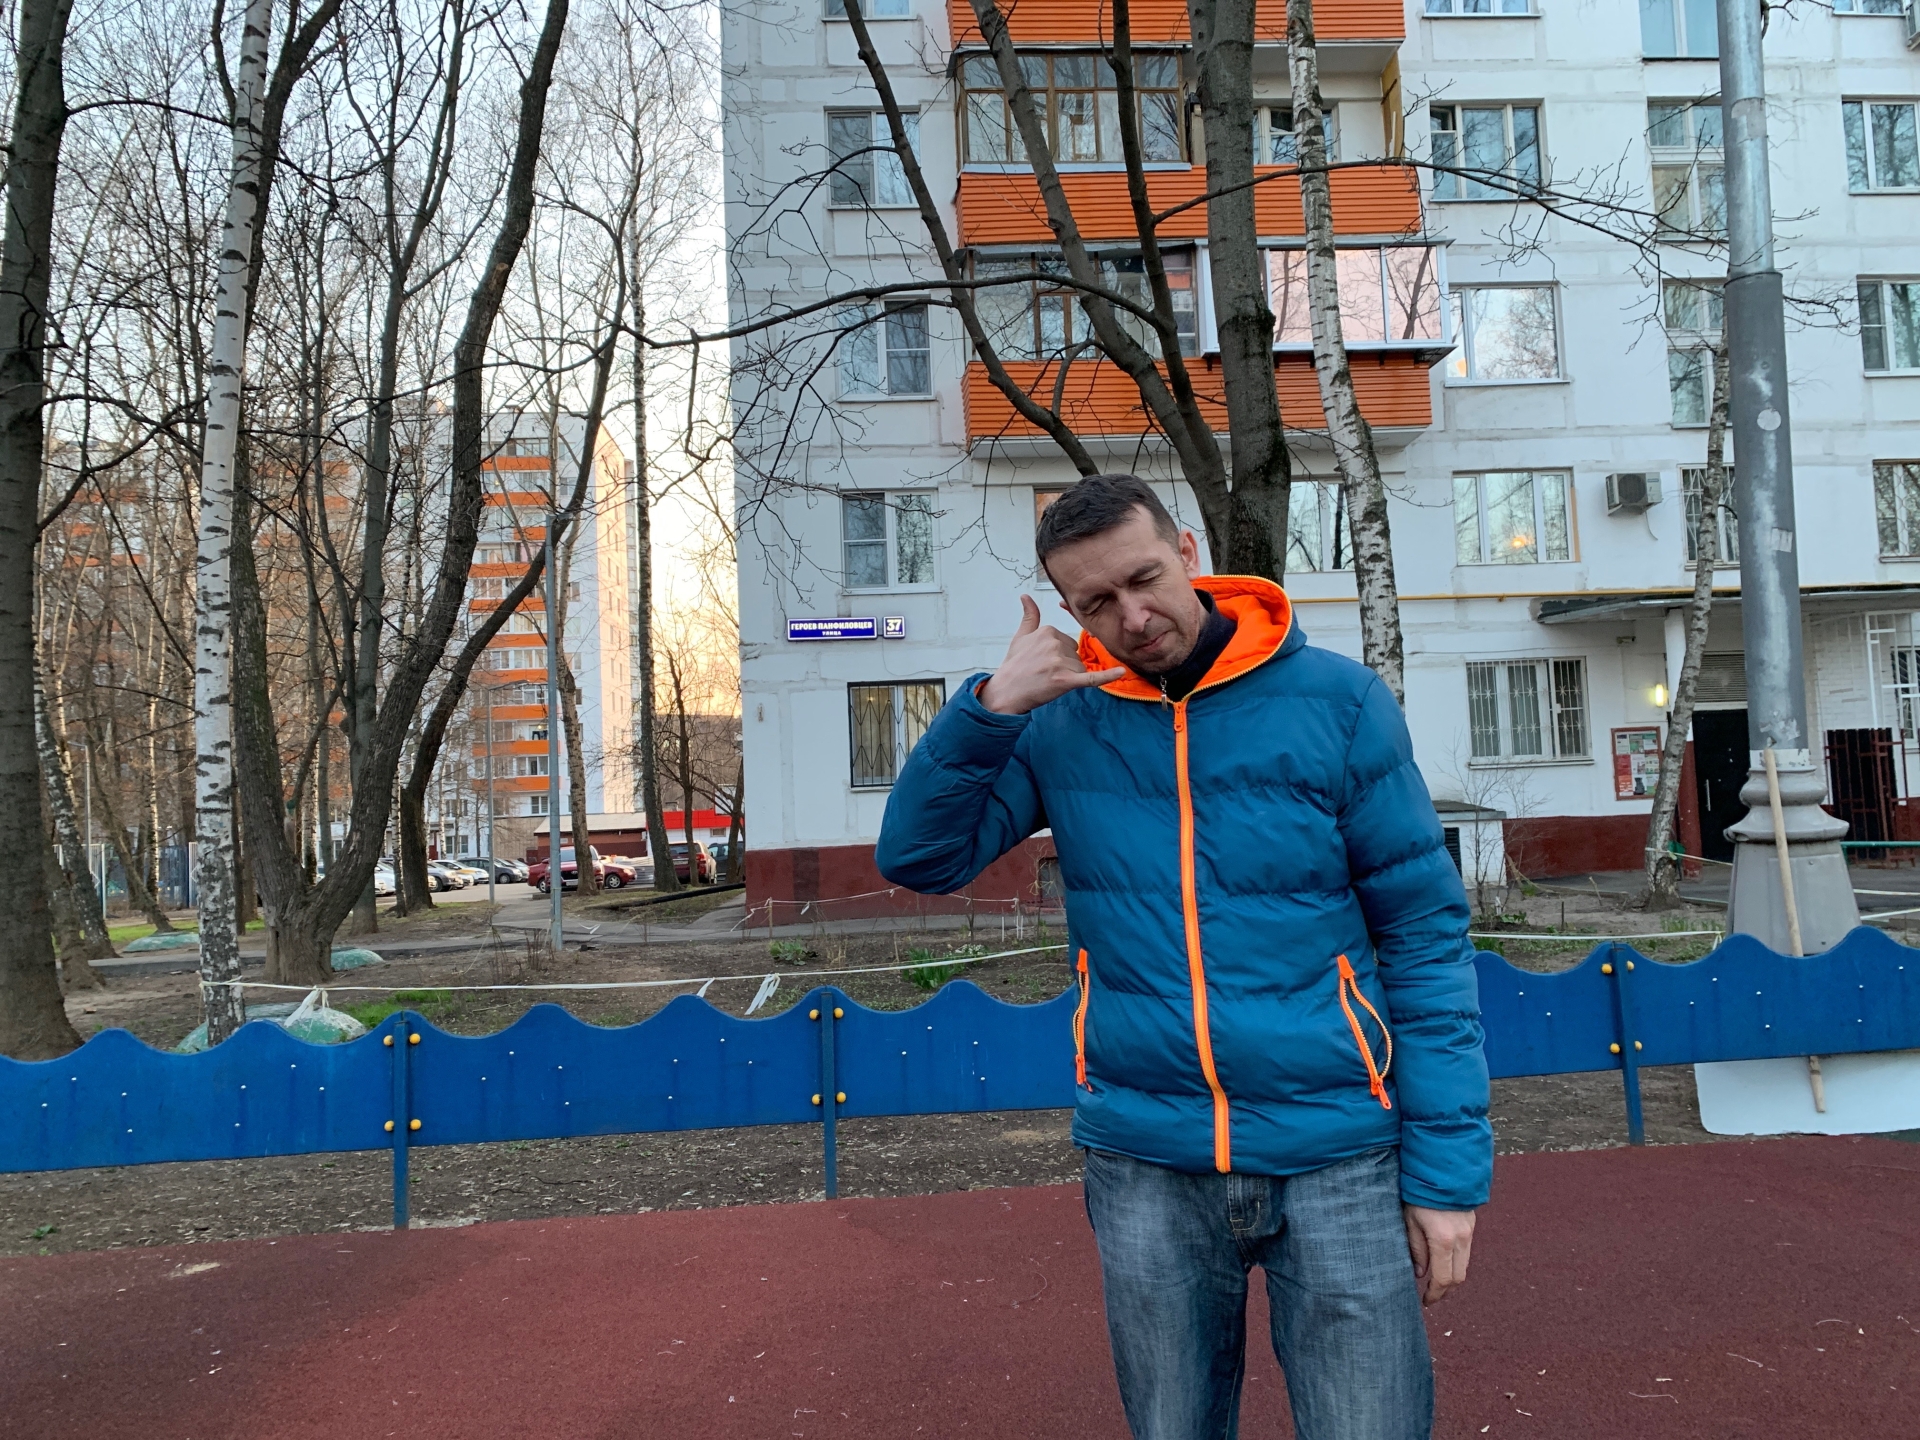
Label: clear